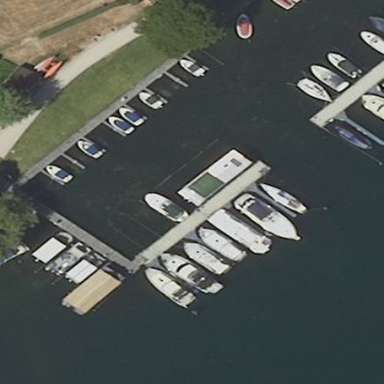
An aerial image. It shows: Marina on leisure land.